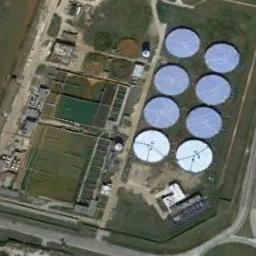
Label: storage_tank